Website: home-depot
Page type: receipt
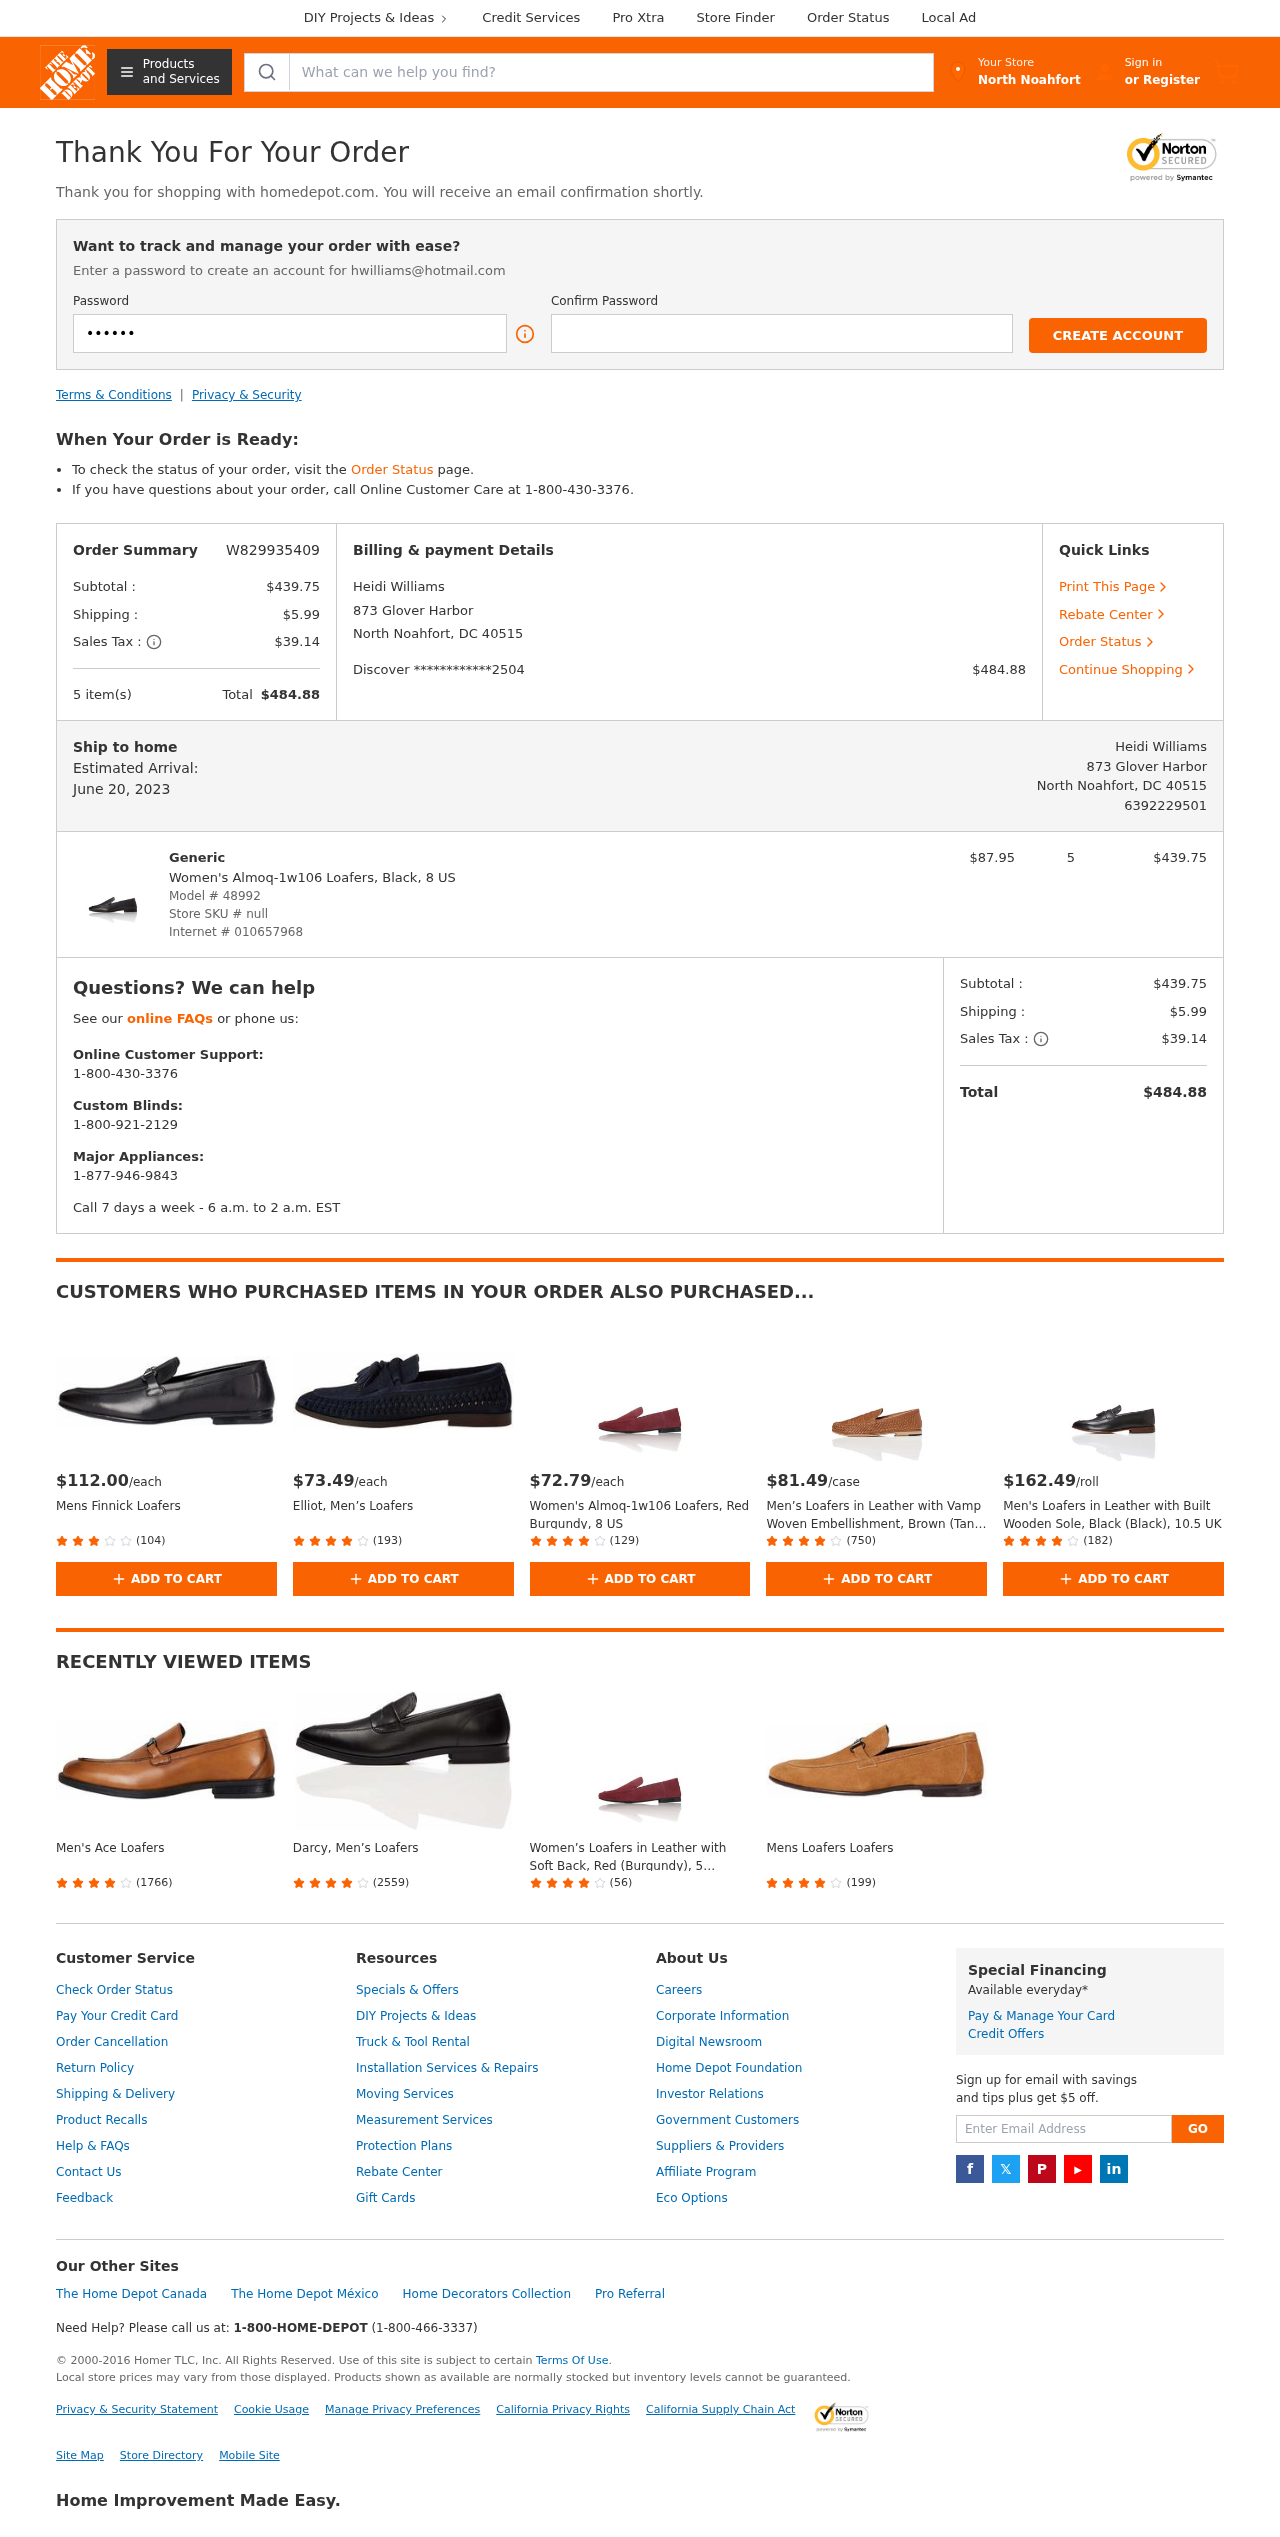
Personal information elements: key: PII_CARD_LAST4
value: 2504
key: PII_CARD_TYPE
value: Discover
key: PII_CITY
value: North Noahfort
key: PII_EMAIL
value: hwilliams@hotmail.com
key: PII_FULLNAME
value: Heidi Williams
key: PII_PHONE
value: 6392229501
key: PII_STREET
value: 873 Glover Harbor
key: PII_CITY_STATE_ZIP
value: North Noahfort, DC 40515
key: PII_FULLNAME2
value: Heidi Williams
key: PII_POSTCODE
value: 40515
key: PII_STATE_ABBR
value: DC
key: PII_STATE
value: DC
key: PII_POSTCODE_FULL
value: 40515
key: PII_CITY_STATE
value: North Noahfort, DC
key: PII_POSTCODE_NUMERIC
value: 40515
Product elements: key: PRODUCT1_BRAND
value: Generic
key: PRODUCT1_NAME
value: Women's Almoq-1w106 Loafers, Black, 8 US
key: PRODUCT1_PRICE
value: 87.95
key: PRODUCT1_QUANTITY
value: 5
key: PRODUCT2_PRICE
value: $112.00
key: PRODUCT2_NAME
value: Mens Finnick Loafers
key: PRODUCT2_NUM_RATINGS
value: (104)
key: PRODUCT3_PRICE
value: $73.49
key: PRODUCT3_NAME
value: Elliot, Men’s Loafers
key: PRODUCT3_NUM_RATINGS
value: (193)
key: PRODUCT4_PRICE
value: $72.79
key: PRODUCT4_NAME
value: Women's Almoq-1w106 Loafers, Red Burgundy, 8 US
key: PRODUCT4_NUM_RATINGS
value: (129)
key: PRODUCT5_PRICE
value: $81.49
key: PRODUCT5_NAME
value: Men’s Loafers in Leather with Vamp Woven Embellishment, Brown (Tan), 7 UK
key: PRODUCT5_NUM_RATINGS
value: (750)
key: PRODUCT6_PRICE
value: $162.49
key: PRODUCT6_NAME
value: Men's Loafers in Leather with Built Wooden Sole, Black (Black), 10.5 UK
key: PRODUCT6_NUM_RATINGS
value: (182)
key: PRODUCT7_NAME
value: Men's Ace Loafers
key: PRODUCT7_NUM_RATINGS
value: (1766)
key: PRODUCT8_NAME
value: Darcy, Men’s Loafers
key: PRODUCT8_NUM_RATINGS
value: (2559)
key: PRODUCT9_NAME
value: Women’s Loafers in Leather with Soft Back, Red (Burgundy), 5 UK,ALMOQ-1W1-06
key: PRODUCT9_NUM_RATINGS
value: (56)
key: PRODUCT10_NAME
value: Mens Loafers Loafers
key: PRODUCT10_NUM_RATINGS
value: (199)
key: PRODUCT_MODEL_NUMBER
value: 48992
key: PRODUCT_INTERNET_NUMBER
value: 010657968
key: PRODUCT1_LINE_TOTAL
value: $439.75
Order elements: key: ORDER_ID
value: W829935409
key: ORDER_SUBTOTAL
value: $439.75
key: ORDER_SHIPPING_COST
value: $5.99
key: ORDER_TAX
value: $39.14
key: ORDER_NUM_ITEMS
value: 5 item(s)
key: ORDER_TOTAL
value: $484.88
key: ORDER_DELIVERY_DATE
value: June 20, 2023
Search elements: key: HEADER_SEARCH
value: What can we help you find?
Other elements: key: STORE_SKU
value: null